Interaction volume radius: 5 \u00c5
Interaction volume height: 15 \u00c5
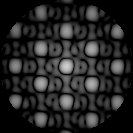
Disorder parameter: 0.09131